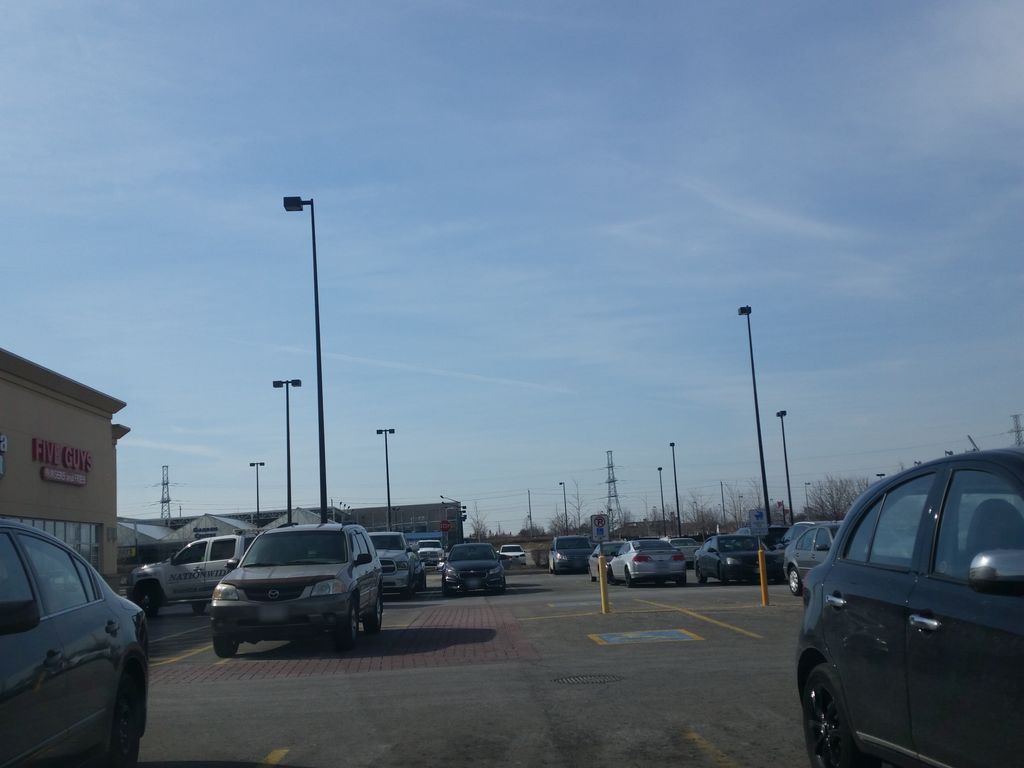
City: toronto